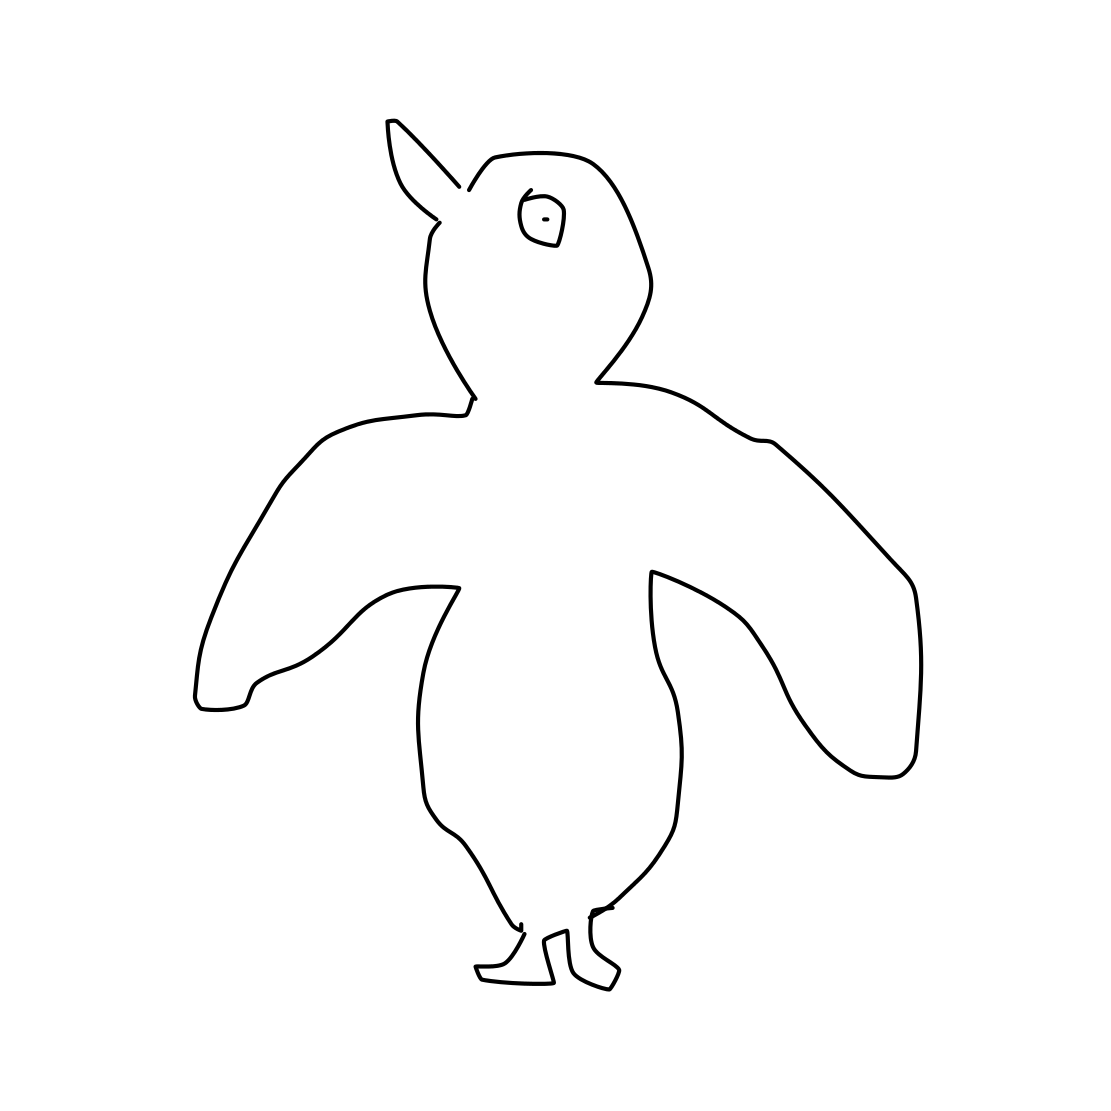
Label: penguin